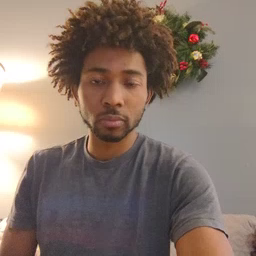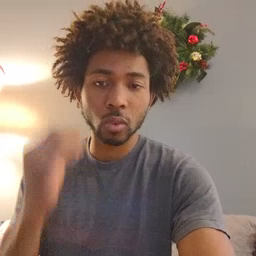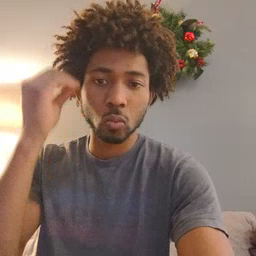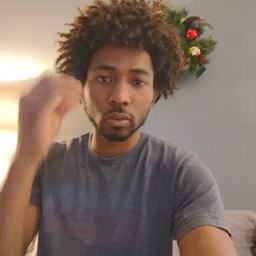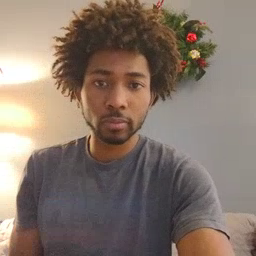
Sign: home